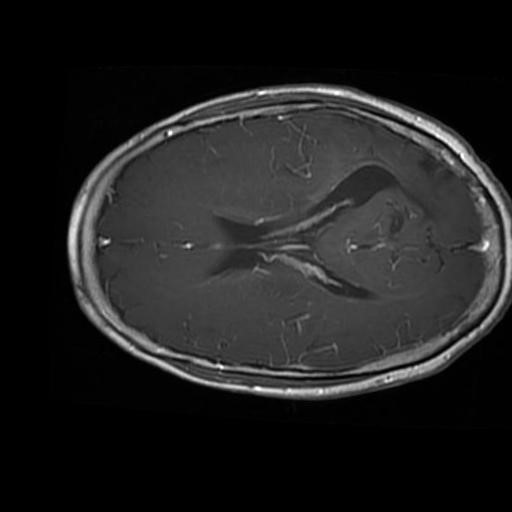
Label: brain_glioma